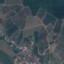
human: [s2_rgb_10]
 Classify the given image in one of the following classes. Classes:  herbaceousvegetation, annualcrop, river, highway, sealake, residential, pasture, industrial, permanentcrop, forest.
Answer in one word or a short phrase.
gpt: PermanentCrop